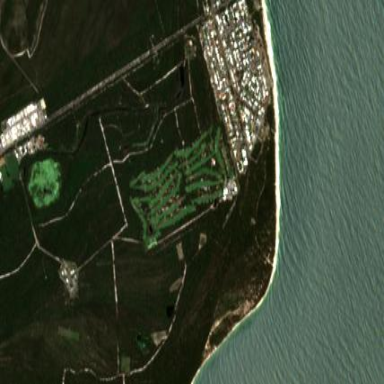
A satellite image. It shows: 18-hole golf course.